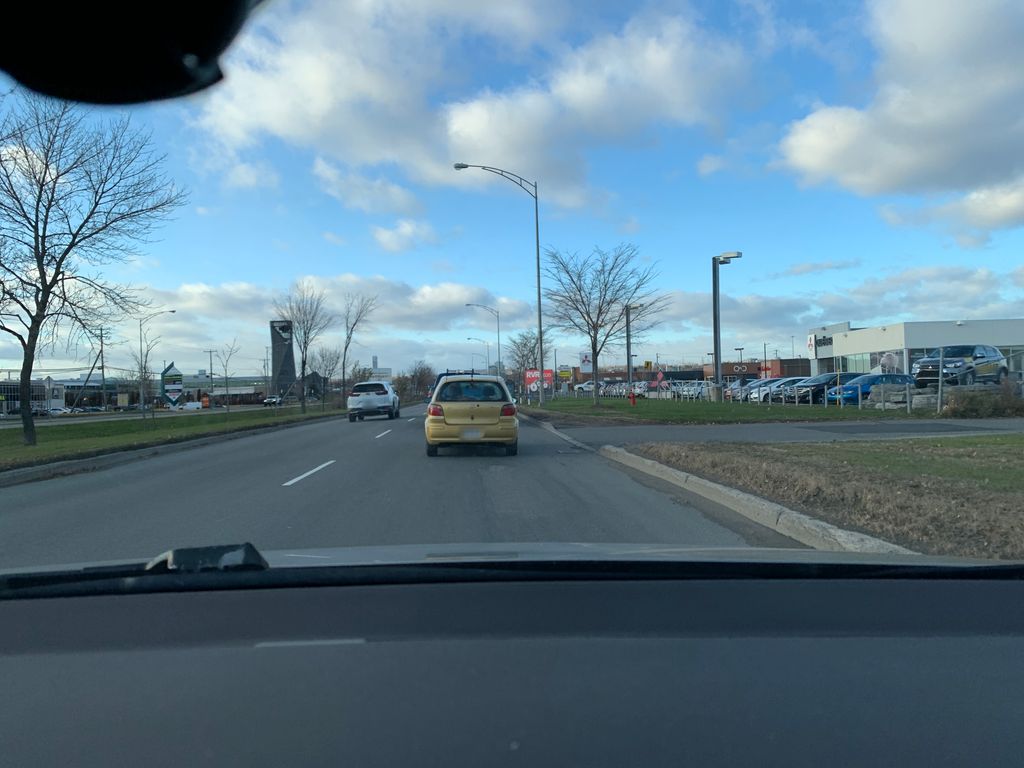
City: quebec_city